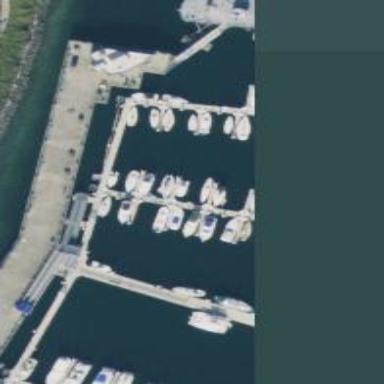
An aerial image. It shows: Pier with mooring facilities.